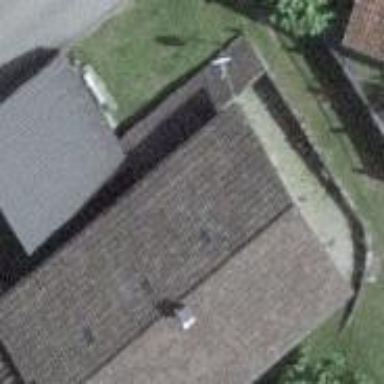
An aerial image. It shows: Detached building with gabled roof.